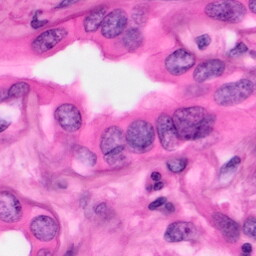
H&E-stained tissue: Pancreatic